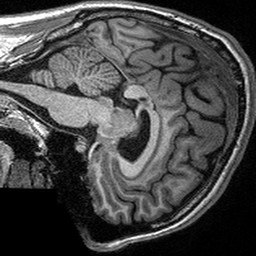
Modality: T1w
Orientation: sagittal
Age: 20
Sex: male